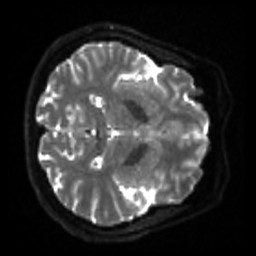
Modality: sbref
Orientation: axial
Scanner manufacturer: siemens
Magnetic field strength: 3 T
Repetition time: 4 s
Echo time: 0.0594 s